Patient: sex M, age 65
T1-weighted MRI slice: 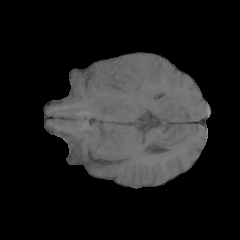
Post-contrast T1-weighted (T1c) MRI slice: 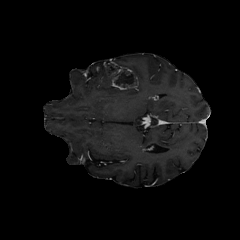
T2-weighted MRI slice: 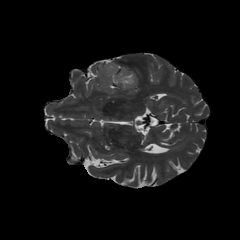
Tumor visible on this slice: yes
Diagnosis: Glioblastoma, IDH-wildtype
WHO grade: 4